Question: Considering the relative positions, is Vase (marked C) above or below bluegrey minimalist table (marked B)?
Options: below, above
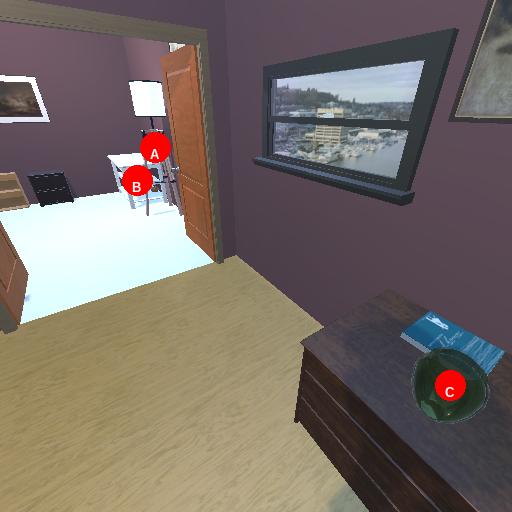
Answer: below